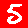
Digit: 5